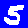
Digit: 5